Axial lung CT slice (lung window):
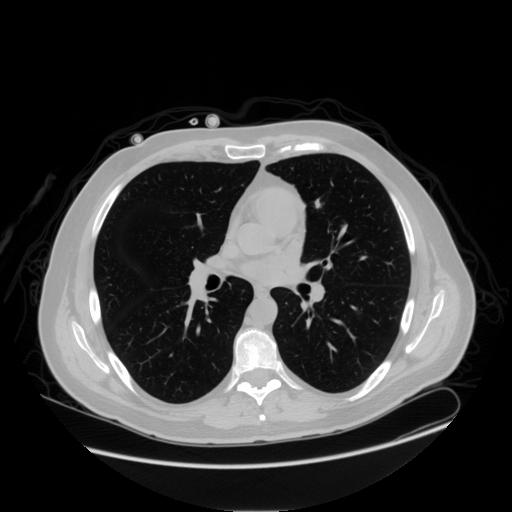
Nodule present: no